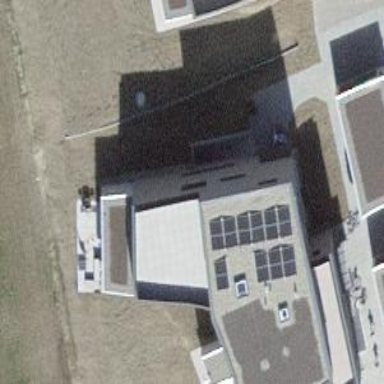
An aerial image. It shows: Solar photovoltaic panel generator.